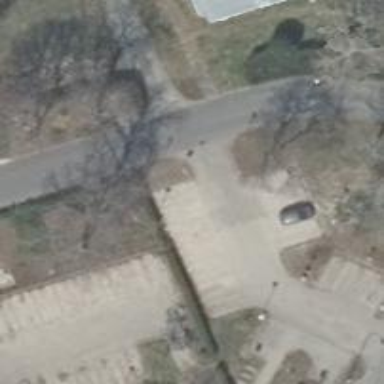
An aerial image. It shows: Alley classified as service road.